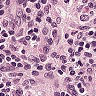
Metastatic tissue present: no